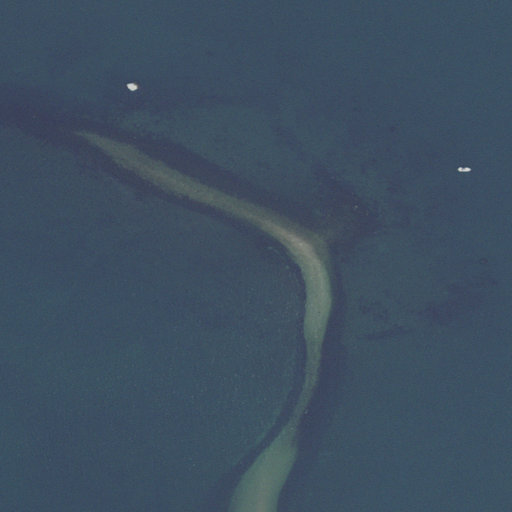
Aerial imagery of island in Massachusetts named Gull Island containing only open water